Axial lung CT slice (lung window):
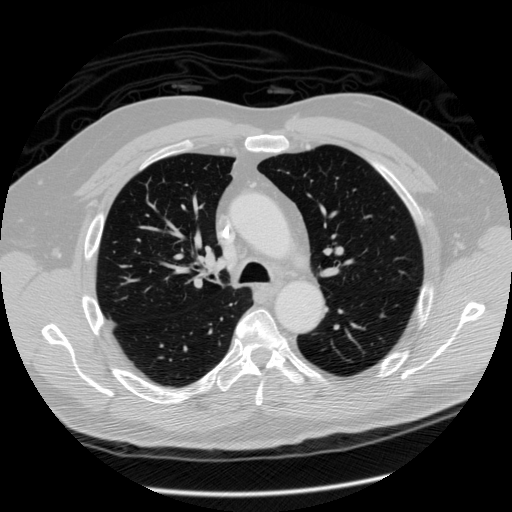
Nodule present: no